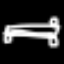
Label: bed